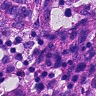
Metastatic tissue present: no